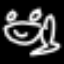
Label: frog